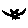
Label: bird